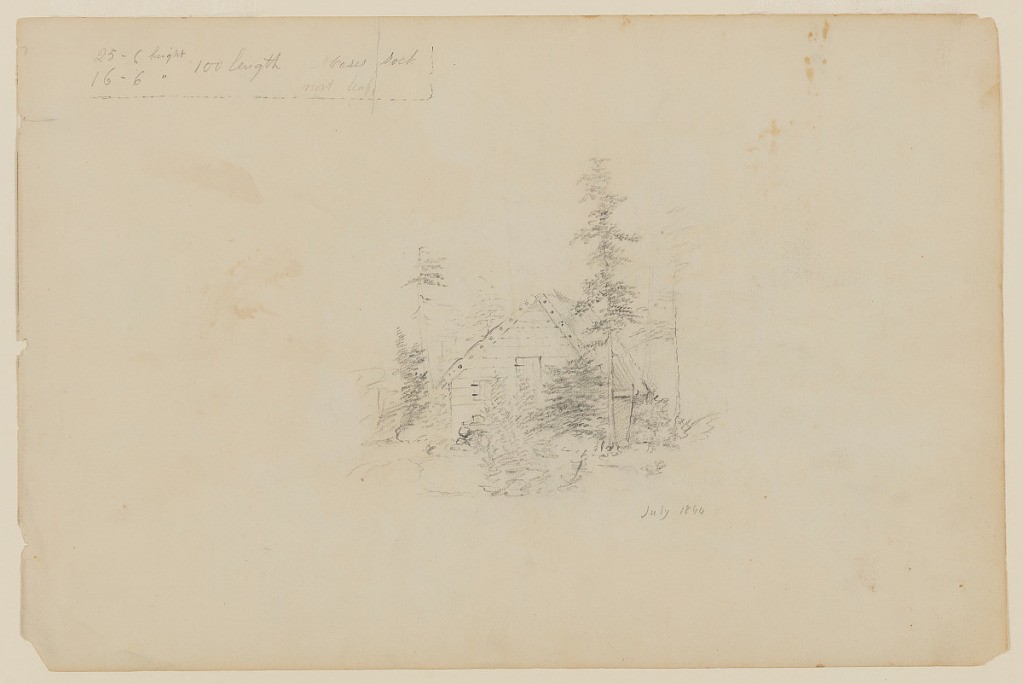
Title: Log Cabin, Catskill, New York
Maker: Frederic Edwin Church, American, 1826–1900
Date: July and September 1844
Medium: Graphite on off-white wove paper; verso: graphite
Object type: Drawing
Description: Architecture and landscape sketch showing a view of a log cabin enveloped by trees in or near Catskill, New York. Situated at center, the cabin is shown frontally from a slightly oblique angle. Its roof is steeply gabled, and a covered window and door are visible. Tall evergreen trees surround the building while bushes partially obscure the view of its facade.

Verso: Botanical sketch showing two views of tree trunks and roots in Catskill, New York. Two pairs of the same trees are sketched at center and at right. The leftmost tree twists upward in an S-curve, while the right one appears to be a stump with thin branches. In both sketches, their twisting roots are visible below the trunks.